Question: I have an android project in Eclipse. I have it under git version control. I am not using the Eclipse-built-in git manager. I'm managing git commits in command line. When I switch back and forth between branches that do/do not have certain files, I don't know how to get Eclipse to recognize these files.
I tried to drag and drop the file from my OS's file explorer into Eclipse's Package Explorer. I've also tried to use the import wizard. Both times I get a "Source is in the hierarchy of the destination" error.

So Eclipse obviously knows that the file is already in the project's folder structure. How can I get Eclipse to automatically add files to the Package Explorer every time it detects a new file (i.e. when I git checkout _____)?
I only ask because I've had this feature in other IDE's and it was great when using git.
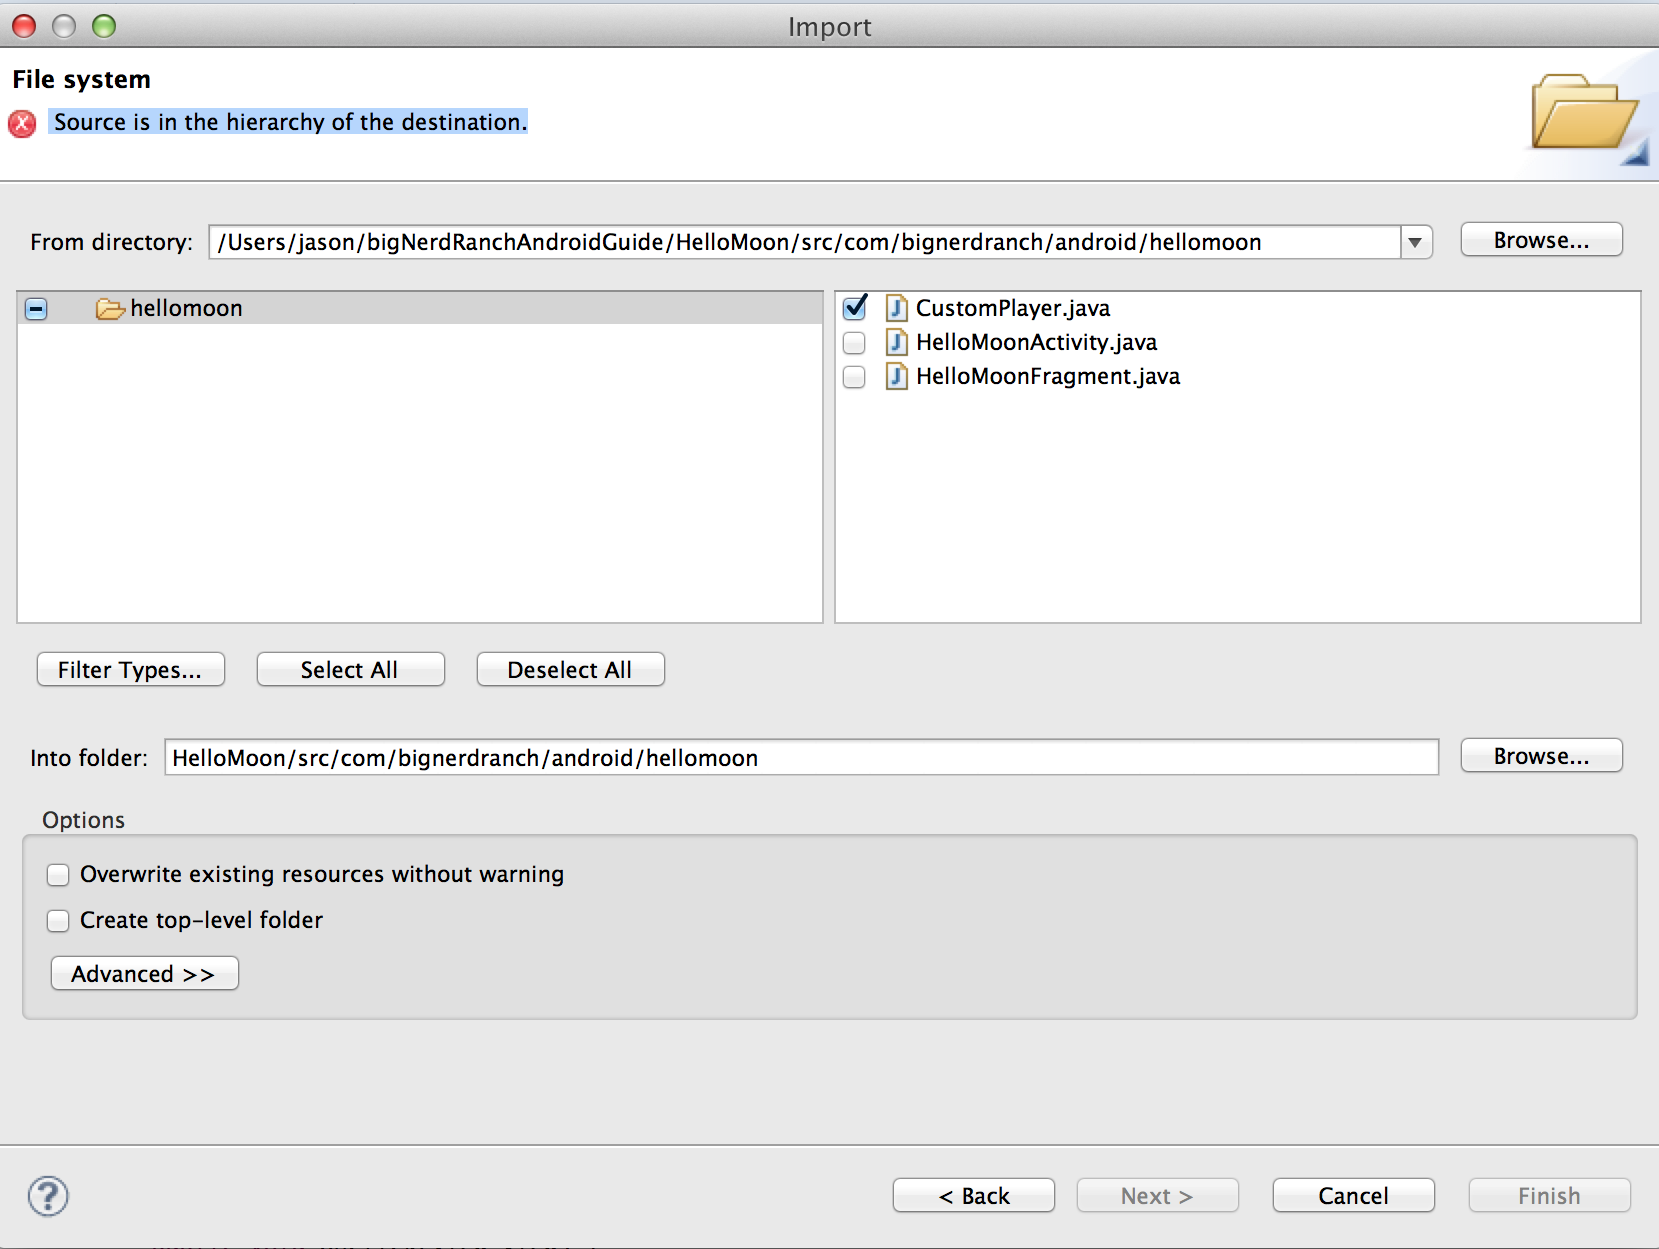
Answer: > I am not using the Eclipse-built-in git manager.
Congratulations (<URL>
> How can I get Eclipse to automatically add files to the Package Explorer every time it detects a new file
automatically I don't know
Select the project and hit - refresh is a must in eclipse - sometimes also a Project > clean is needed